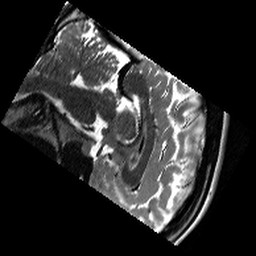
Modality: T2w
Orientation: sagittal
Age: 22
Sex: female
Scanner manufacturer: siemens
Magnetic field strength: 3 T
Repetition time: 11.39 s
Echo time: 0.09 s